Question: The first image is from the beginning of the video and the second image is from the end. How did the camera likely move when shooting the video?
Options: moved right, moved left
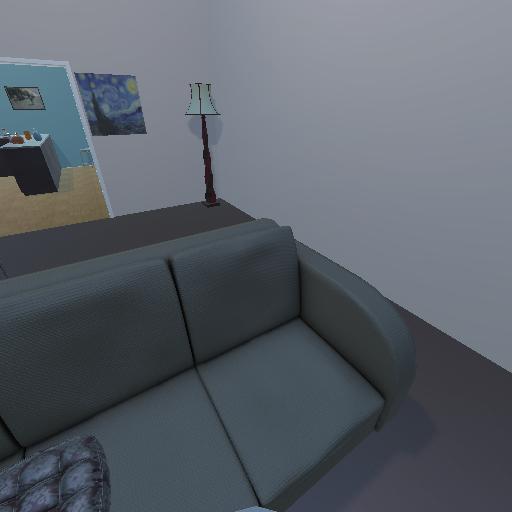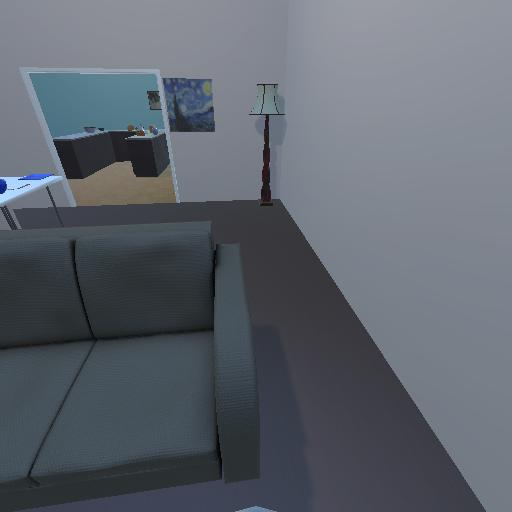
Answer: moved right